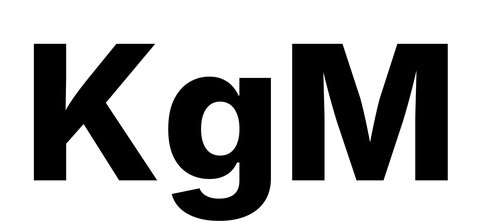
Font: Inter_ExtraBold